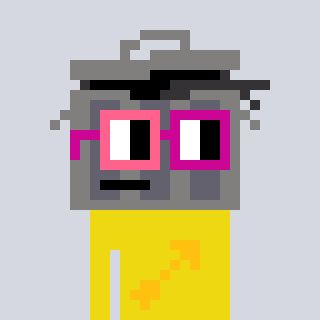
a pixel art character with square pink and red glasses, a trashcan-shaped head and a yellow-colored body on a cool background